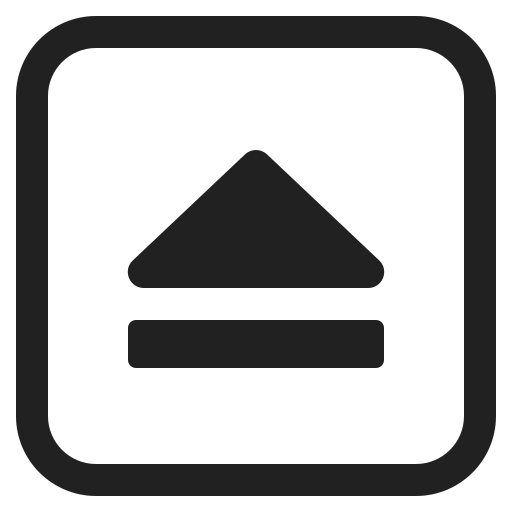
eject button high contrast